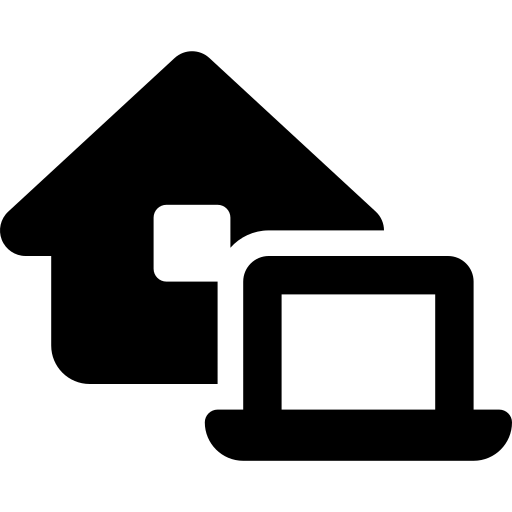
Tags: icon, FontAwesome, fa-icon, solid, house, laptop